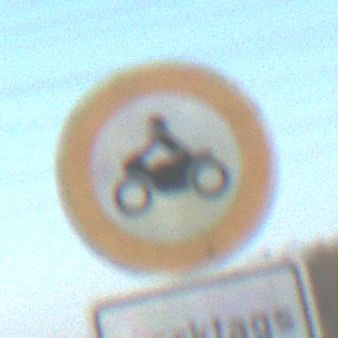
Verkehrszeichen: VerbotKraftraeder
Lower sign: ZeitangabenMitBeschraenkungAufWochentage1
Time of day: Dawn
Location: Outdoor (Nature)
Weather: Clear
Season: NotSpecified
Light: Natural